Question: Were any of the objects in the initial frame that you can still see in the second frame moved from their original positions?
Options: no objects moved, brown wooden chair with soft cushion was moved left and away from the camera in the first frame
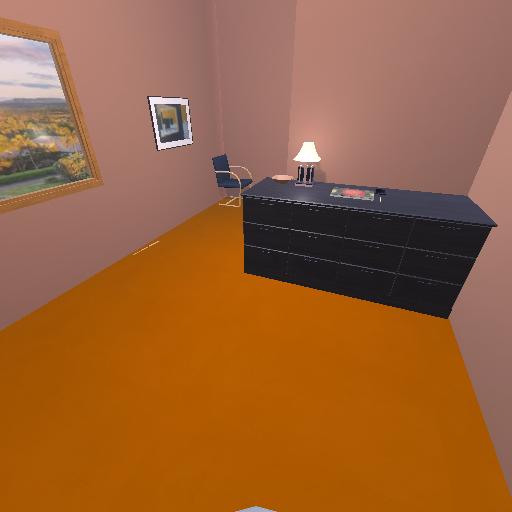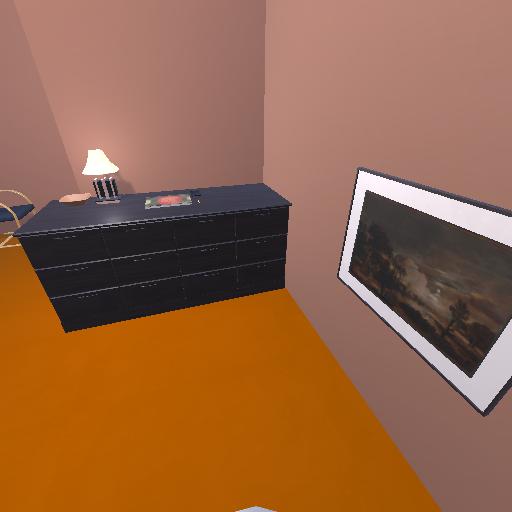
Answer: no objects moved